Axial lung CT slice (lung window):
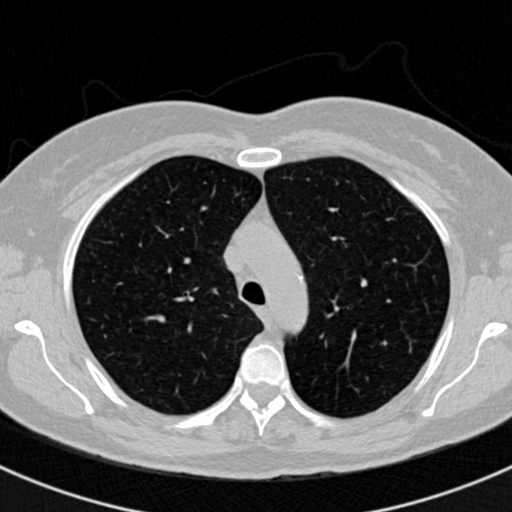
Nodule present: no